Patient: sex F, age 77
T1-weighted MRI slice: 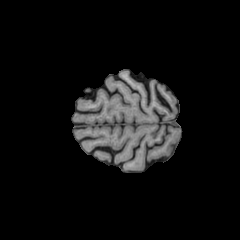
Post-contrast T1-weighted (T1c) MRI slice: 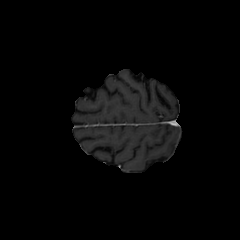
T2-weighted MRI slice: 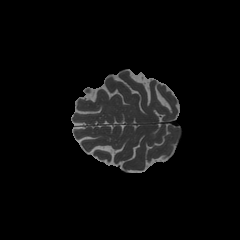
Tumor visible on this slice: no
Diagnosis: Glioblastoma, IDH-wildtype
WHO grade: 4